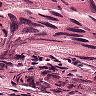
Metastatic tissue present: yes